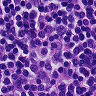
Metastatic tissue present: no